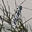
Label: 1